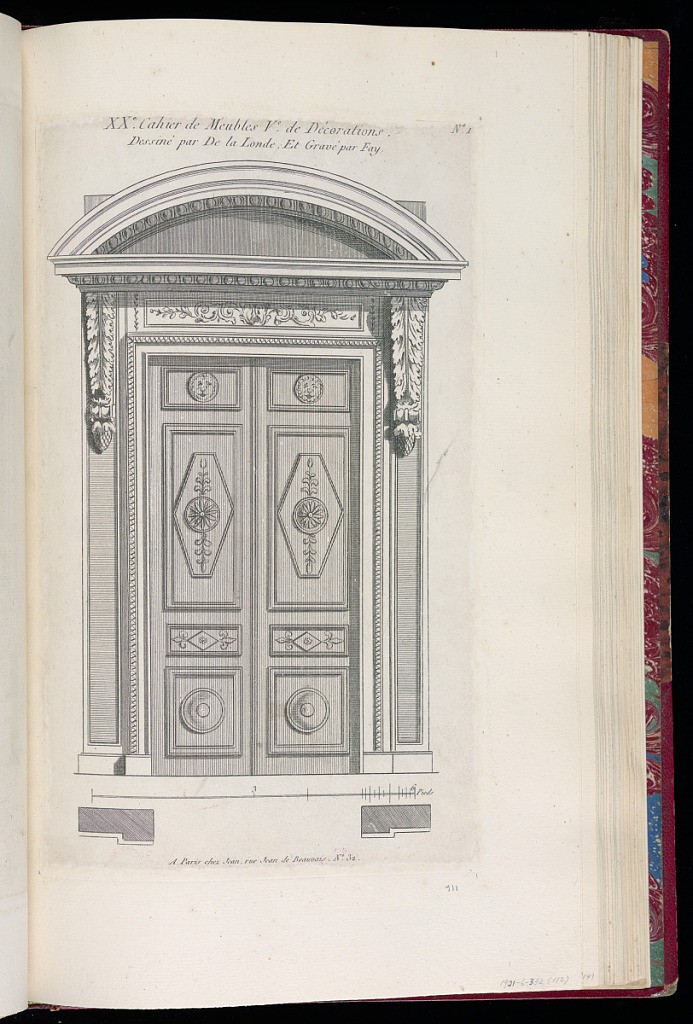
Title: Design for a Door
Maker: Richard de Lalonde, French, active 1780–96
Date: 1780-1789
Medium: Etching on off-white laid paper
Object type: Print
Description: Design for a door decorated with ornament motifs including acanthus leaves, scrolls, lamb tongue, lion head medallions, and rosettes. Above the door is an arched tympanum. The plate is numbered.